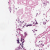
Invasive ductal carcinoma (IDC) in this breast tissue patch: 0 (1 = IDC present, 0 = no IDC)